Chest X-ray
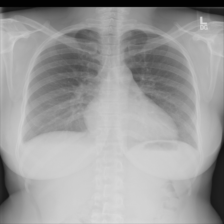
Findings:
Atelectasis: negative
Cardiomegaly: negative
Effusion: negative
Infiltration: negative
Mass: negative
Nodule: negative
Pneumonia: negative
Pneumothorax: negative
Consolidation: negative
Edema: negative
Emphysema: negative
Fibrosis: negative
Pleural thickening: negative
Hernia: negative